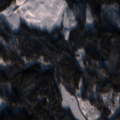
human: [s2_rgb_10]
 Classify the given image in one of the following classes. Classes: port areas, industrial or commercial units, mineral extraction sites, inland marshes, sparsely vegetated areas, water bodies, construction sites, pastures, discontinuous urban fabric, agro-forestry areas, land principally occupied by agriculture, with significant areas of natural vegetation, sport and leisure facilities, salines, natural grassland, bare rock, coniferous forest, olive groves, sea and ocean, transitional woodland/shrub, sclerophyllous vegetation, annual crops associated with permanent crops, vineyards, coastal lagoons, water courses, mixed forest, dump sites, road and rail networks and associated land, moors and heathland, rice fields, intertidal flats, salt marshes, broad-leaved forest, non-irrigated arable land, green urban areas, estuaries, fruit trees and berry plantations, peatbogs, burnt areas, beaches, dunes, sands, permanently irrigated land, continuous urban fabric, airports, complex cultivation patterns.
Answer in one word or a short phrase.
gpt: coniferous forest, mixed forest, transitional woodland/shrub